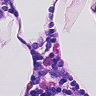
Metastatic tissue present: no